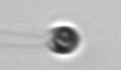
Label: flagellate